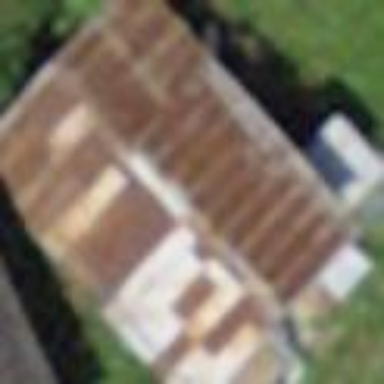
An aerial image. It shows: Rural barn.